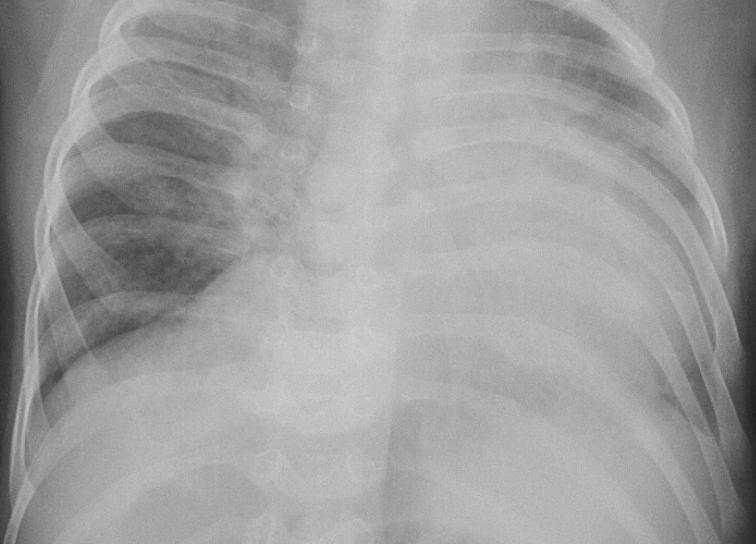
Diagnosis: PNEUMONIA